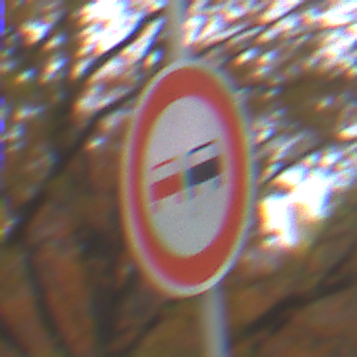
Verkehrszeichen: Ueberholverbot
Umgebung: Outdoor, Nature
Tageszeit: Midday
Wetter: Overcast
Licht: Natural
Jahreszeit: Autumn
Kontrast: LowContrast